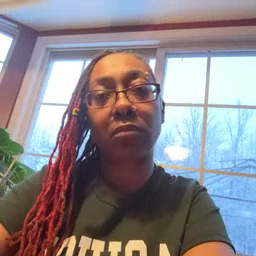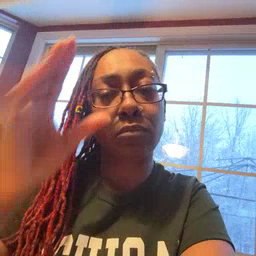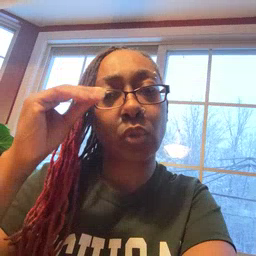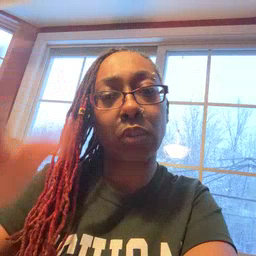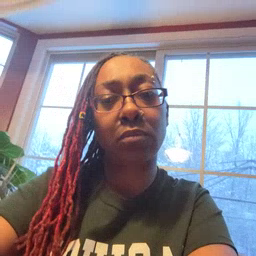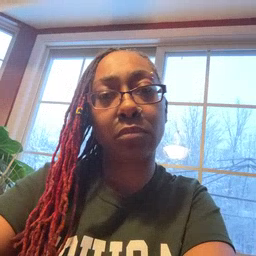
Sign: boy